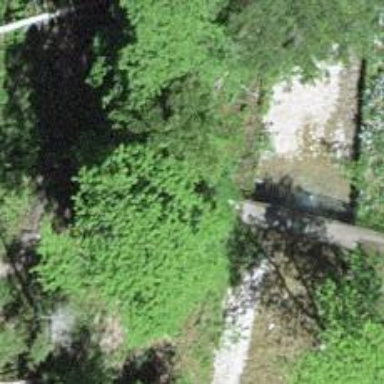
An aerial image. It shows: Path leading to bridge.